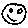
Label: smiley face